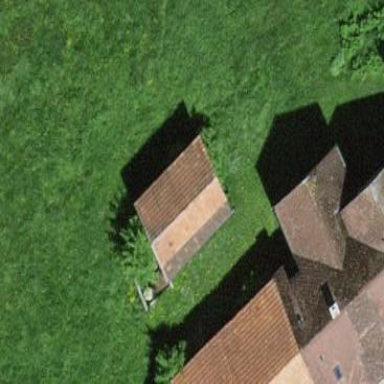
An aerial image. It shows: Shed.